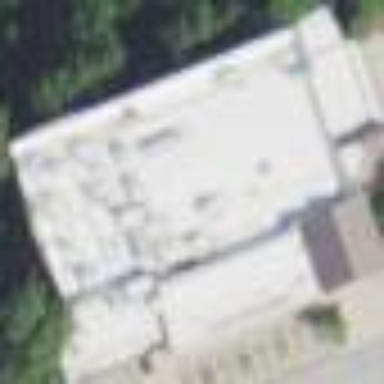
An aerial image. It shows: Commercial building.